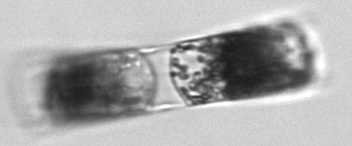
Label: Hemiaulus